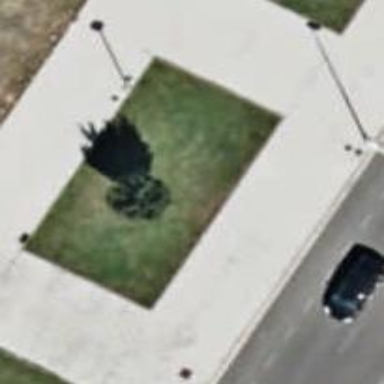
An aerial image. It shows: Evergreen broadleaved tree.